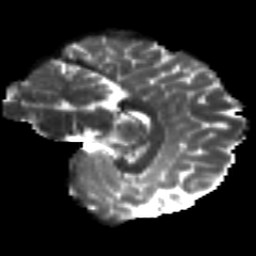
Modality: T2w
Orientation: sagittal
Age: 34
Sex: female
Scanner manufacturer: siemens
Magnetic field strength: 3 T
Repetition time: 8.8 s
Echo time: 0.085 s